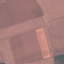
Land use / land cover: AnnualCrop